Question: What is an optimal way to create a grid view for iOS with two columns per row as shown in the screenshot?

I am currently using tableview with static cells, but the UI gets distorted on some iPad. Also how best to arrange the grid border? Currently I use imageview of center ones, and a new cell for the horizontal ones with an imageview. But this does not feel right.
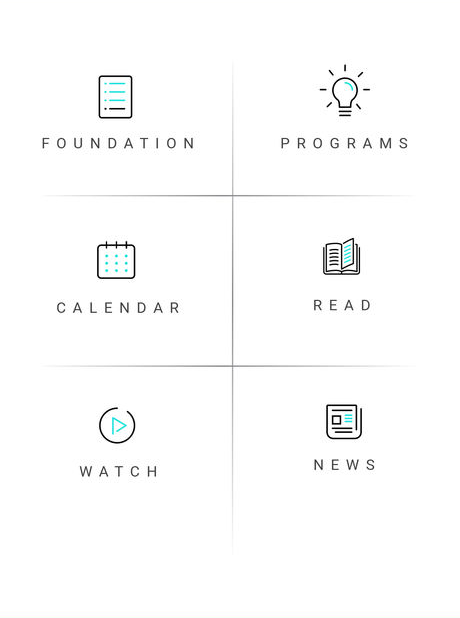
Answer: That should be made with an 'UICollectionView', it has a specific delegate which is 'UICollectionViewDelegateFlowLayout' that makes it very easy to reach that appearance.
---
Add 'UICollectionViewDelegateFlowLayout' in your 'UIViewController', like: '<#Your View Controller#> : UICollectionViewDelegateFlowLayout'
The amount of cells per row is calculated based on the amount of cells that fit the UICollectionView width. Therefore, having cells with half the width will fit 2 cells per row.
'''
func collectionView(_ collectionView: UICollectionView, layout collectionViewLayout: UICollectionViewLayout, sizeForItemAt indexPath: IndexPath) -> CGSize {
return CGSize(width: collectionView.frame.width / 2, height: /* your desired height here */)
}
'''
---
You can even make it a little smaller than half the screen, by multiplying values like this: '(collectionView.frame.width / 2) * 0.98', you can also subtract constant values.
You may need to set 'collectionView.minimumInteritemSpacing = 0' since this attribute default value is '10.0'
---
<URL>